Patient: sex M, age 76
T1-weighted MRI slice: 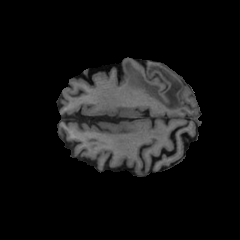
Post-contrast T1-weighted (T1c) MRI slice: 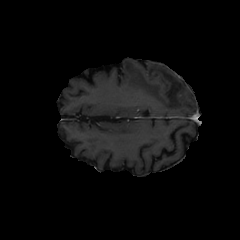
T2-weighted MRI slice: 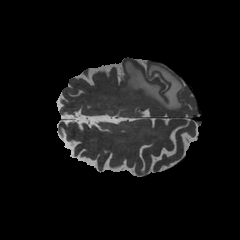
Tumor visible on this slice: yes
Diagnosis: Glioblastoma, IDH-wildtype
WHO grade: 4